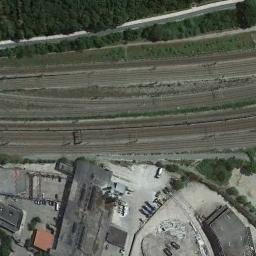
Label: railway